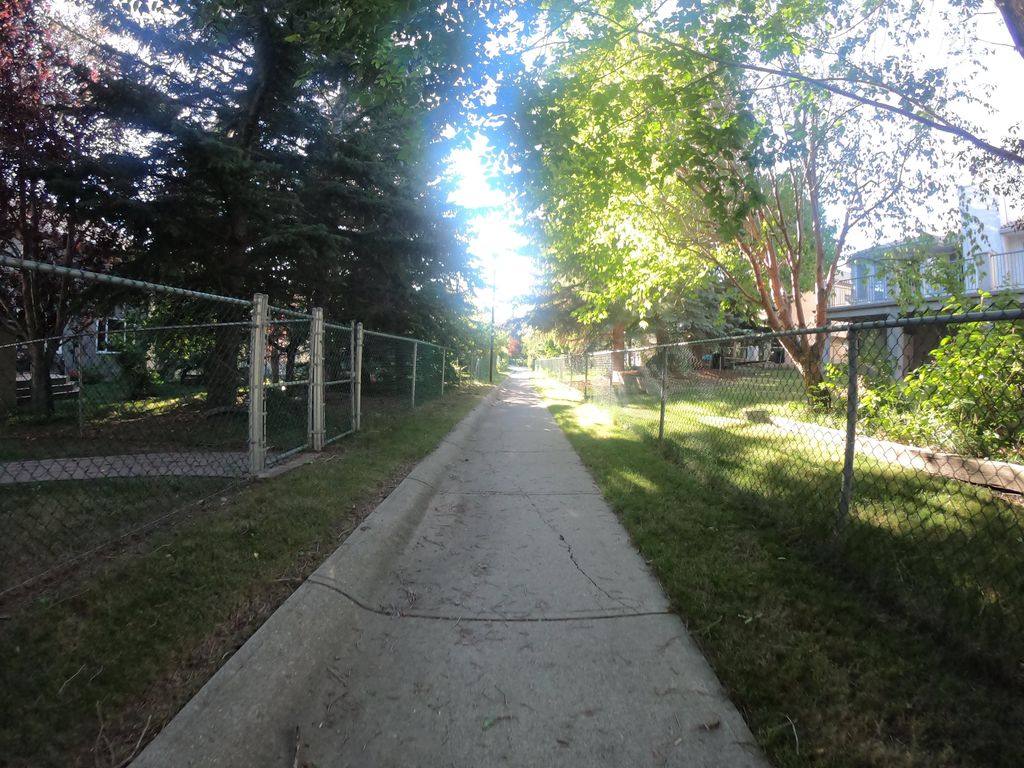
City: calgary